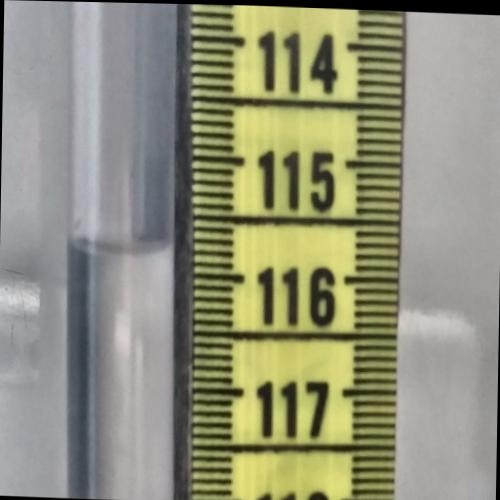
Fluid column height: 115.7 cm